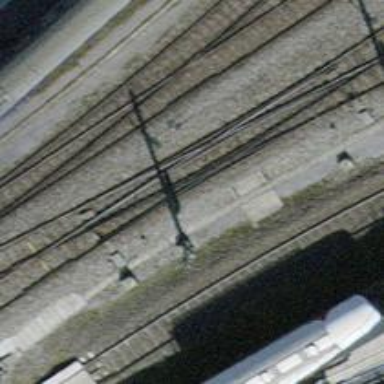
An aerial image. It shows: Railway yard with electrified tracks and single track.